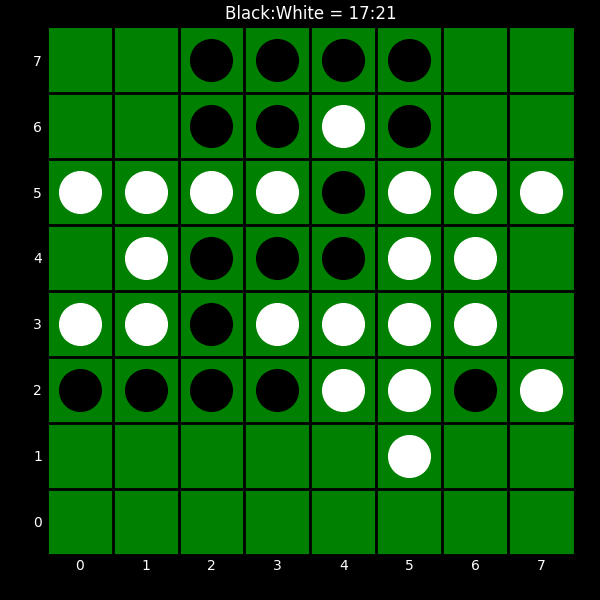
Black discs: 17
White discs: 21